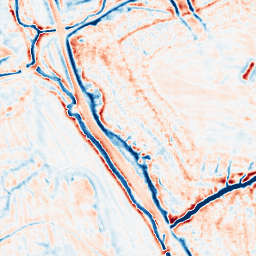
Category: edge_preserving
Decomposition family: bilateral
Decomposition parameters: d: 15
sigma_color: 25
sigma_space: 100
Upsampling method: sinc_blackman
Upsampling parameters: scale: 8
kernel_size: 16
Upsampling scale: 8